Question: I want to return a bool to check that a string contains letters, numbers as well as spaces and dashes. The letters can be from foreign alphabets and need to accept letters such as 'e', 'a', 'i', or 'o'. This is the line of code I have:
'''
if (Regex.IsMatch(this.UserFirstName, @"^[a-zA-Z0-9A-z_ -]") == false)
{ return false; }
'''
However, it returns 'true' even if I have a '#@!' in the string; here on the image I switched the '^' to see if it makes a difference but it doesn't.

What do I need to change to get the expected result: if there are characters such as '#', '@', or '!' in the string then return 'false'.
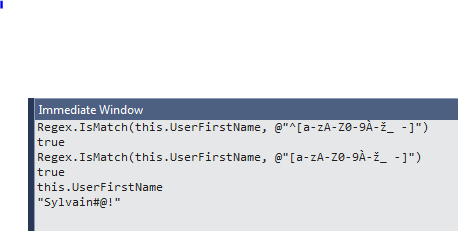
Answer: The main issue with your regex is that it only checks the first character because of '^' anchor (start of string) and no quantifiers with the character class you defined (i.e. only 1 occurrence is tested). Thus, 'Sylvain#@!' will pass as it starts with an allowed character.
You need to use '\p{L}' shorthand class for all Unicode letters with both '^' and '$' anchors and a '+' quantifier:
'''
if (Regex.IsMatch(this.UserFirstName, @"^[\p{L}\p{N}\p{Zs}_-]+$") == false)
{
return false;
}
'''
See <URL>
In the regex, I also replaced '0-9' with shorthand class '\p{N}' (Unicode class for numeric characters), and '' with '\p{Zs}' (Unicode spaces). See more details at <URL>. If you plan to only allow "regular" digits and only a regular space, then just keep your '0-9' range and '' in the regex:
'''
@"^[\p{L}0-9 _-]+$"
'''